Aerial crown-view tile of a tropical tree (Barro Colorado Island, Panama), acquired 20240918:
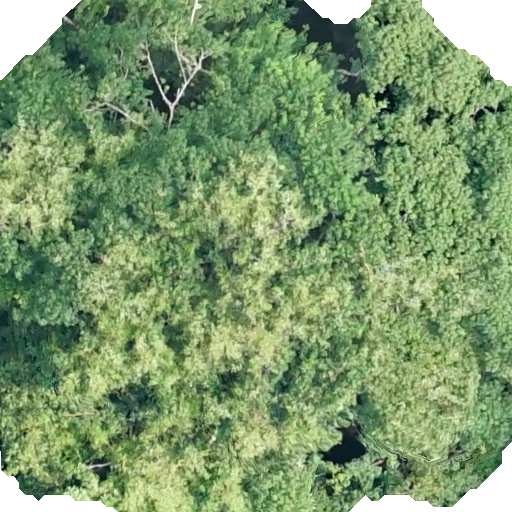
Species: Hura crepitans
GBIF accepted scientific name: Hura crepitans
Crown area: 443.981 m²